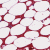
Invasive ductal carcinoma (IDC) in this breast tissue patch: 0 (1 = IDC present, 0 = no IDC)